Question: I had been looking for a "variable highlight" feature which can be found in Netbeans or Notepad++.
This means, when I select a variable, the same variable which is being scattered around other place will be highlighted as well. This feature is very valuable, to help me scan the code quickly.
May I know is it possible I can have this feature as well in Visual Studio 2008?

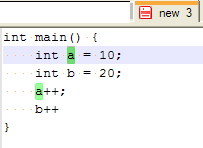
Answer: Use <URL> and you will be able many useful features. This particular one is called and is available when pressing Ctrl + Shift + F7. The description is at:
- <URL>